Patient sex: M
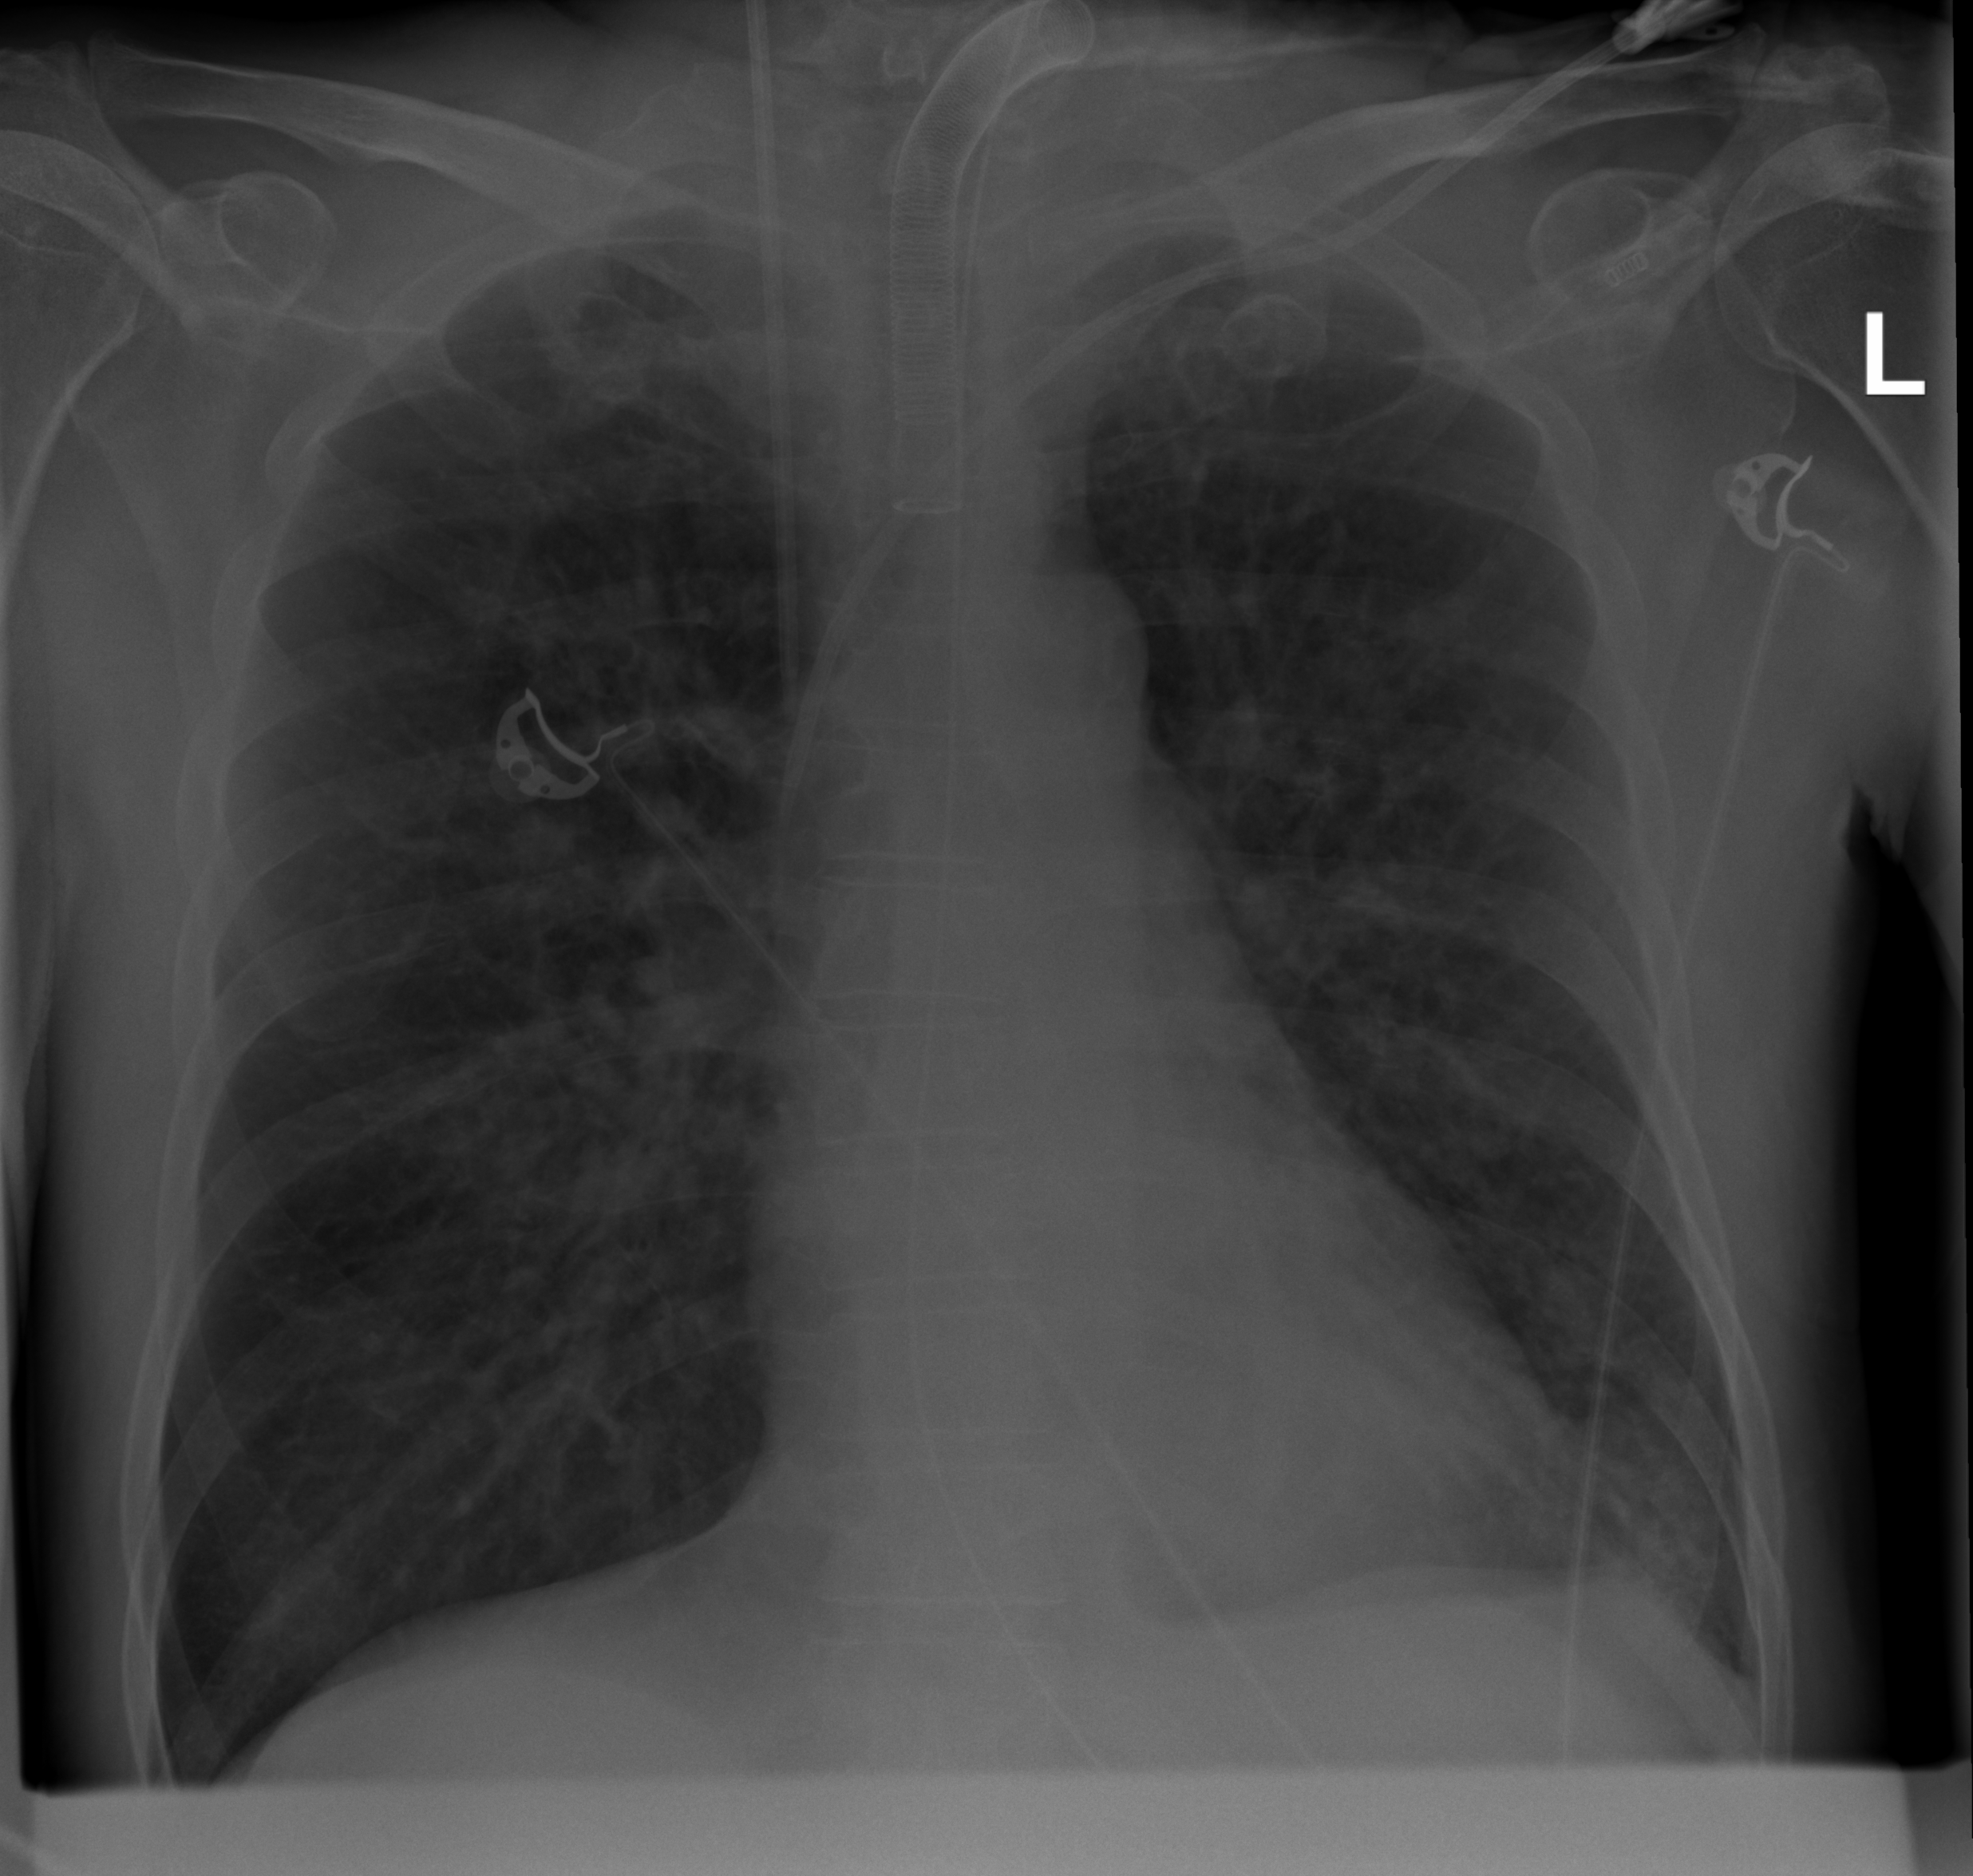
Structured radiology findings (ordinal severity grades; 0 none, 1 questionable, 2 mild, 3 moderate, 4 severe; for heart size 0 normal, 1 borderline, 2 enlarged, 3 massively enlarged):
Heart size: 0
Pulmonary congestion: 2
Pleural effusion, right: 0
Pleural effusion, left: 1
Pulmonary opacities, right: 2
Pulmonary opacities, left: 2
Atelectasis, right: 0
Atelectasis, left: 2